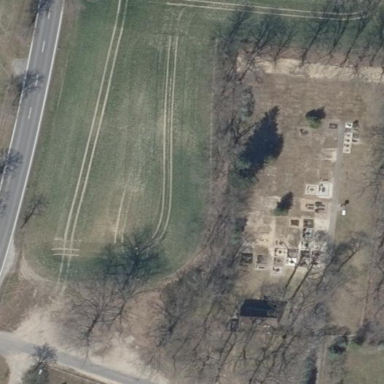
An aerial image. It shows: Cemetery.